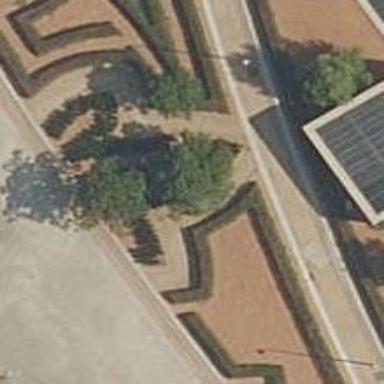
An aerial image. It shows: Hedge barrier.